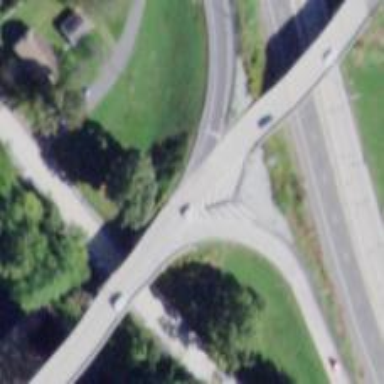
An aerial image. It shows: Bridge along trunk link highway.